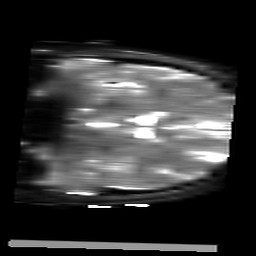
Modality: T2starmap
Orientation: coronal
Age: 29
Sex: male
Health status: ill